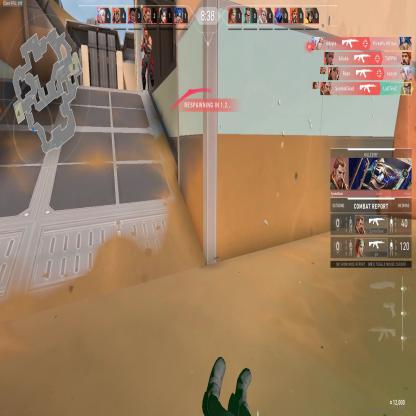
Label: enemy